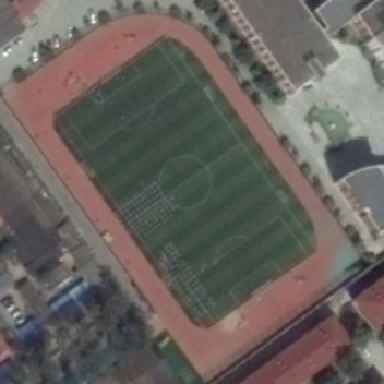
There are many residential areas near the playground .